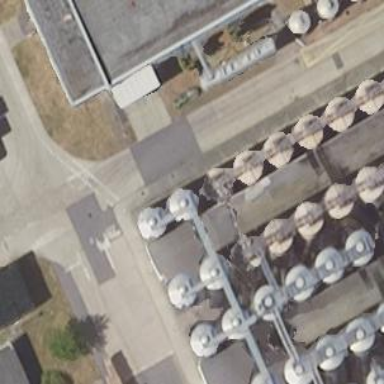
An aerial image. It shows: Storage tank that is man-made.